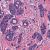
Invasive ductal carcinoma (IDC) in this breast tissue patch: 1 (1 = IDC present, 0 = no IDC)